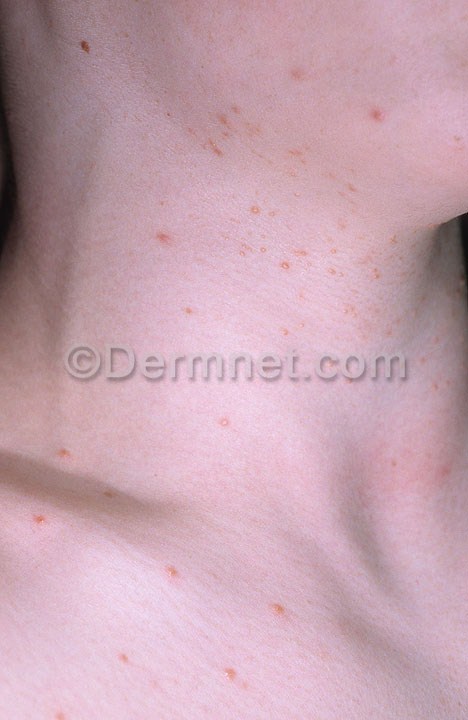
Disease: Warts Molluscum and other Viral Infections